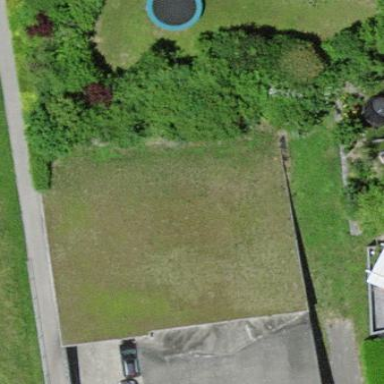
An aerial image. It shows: Garage.